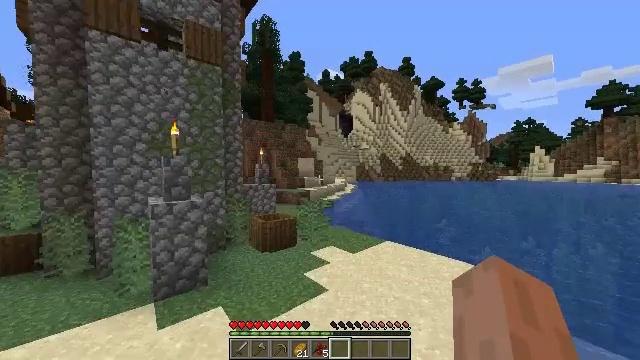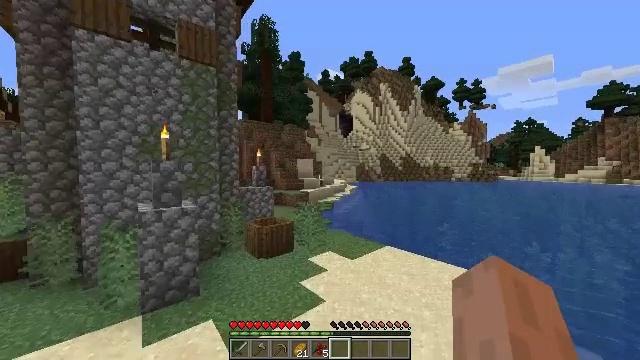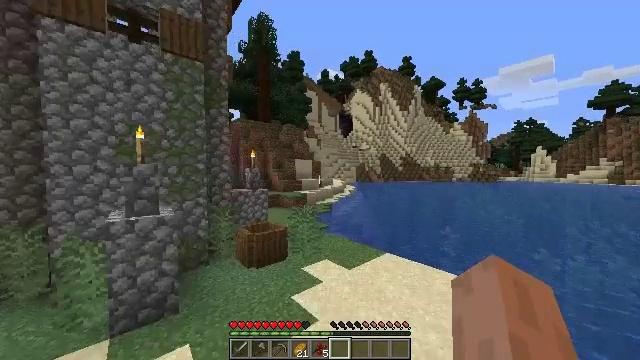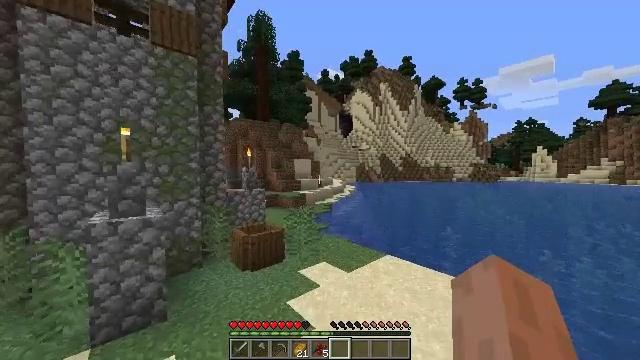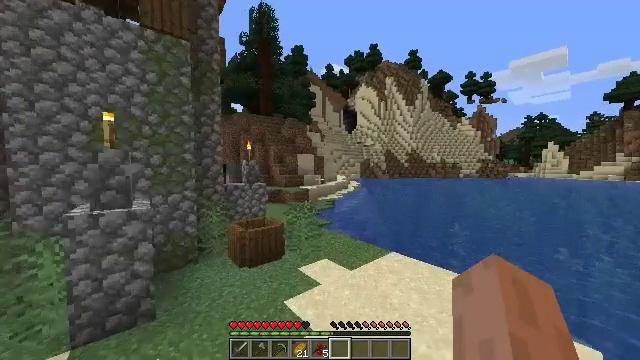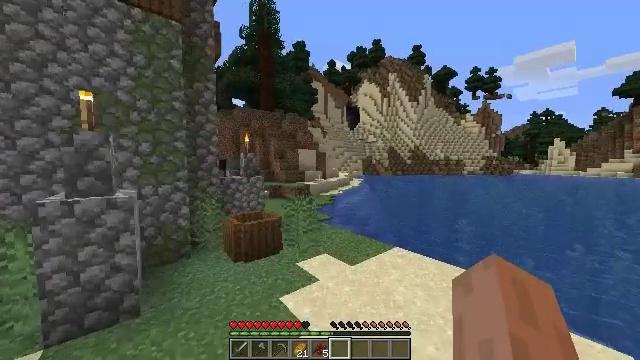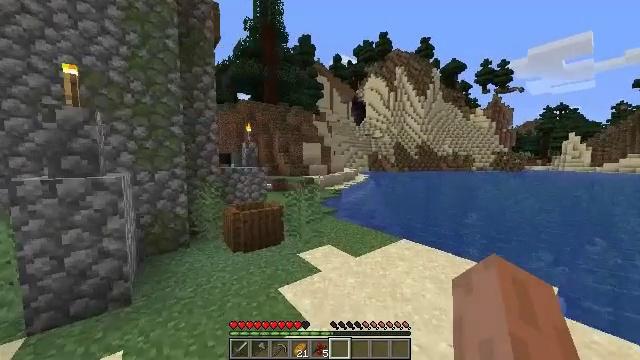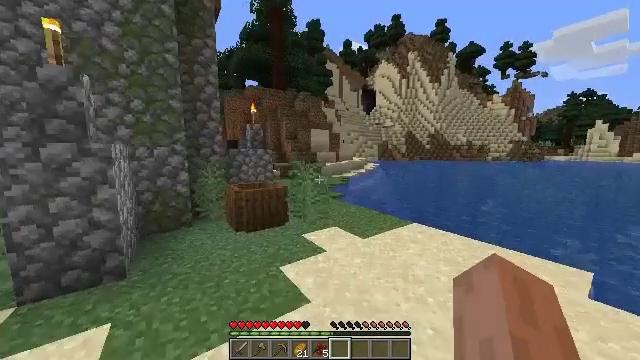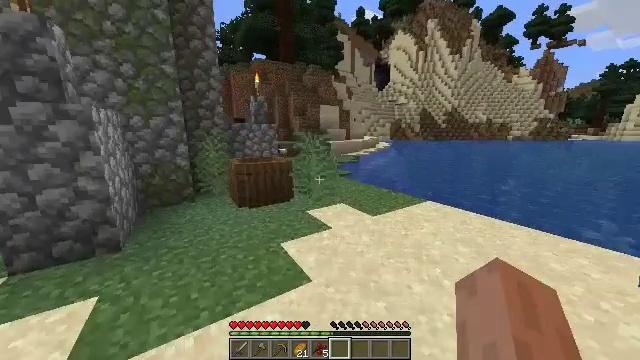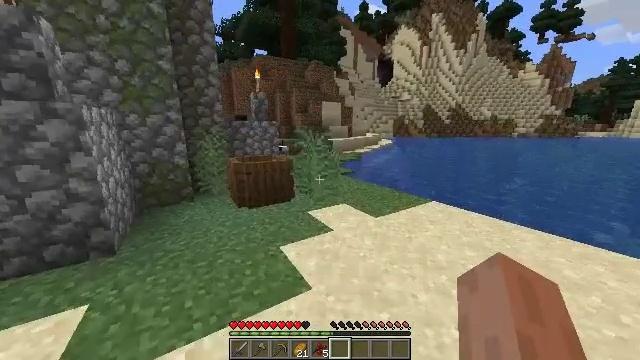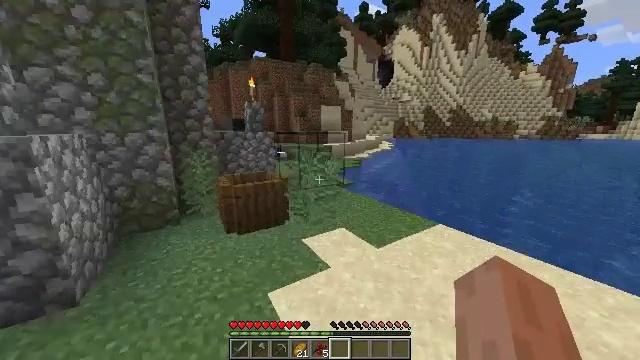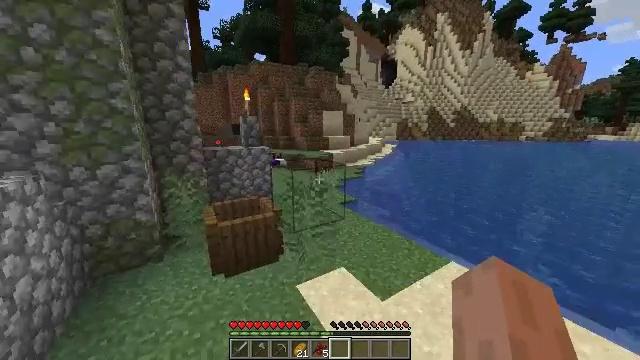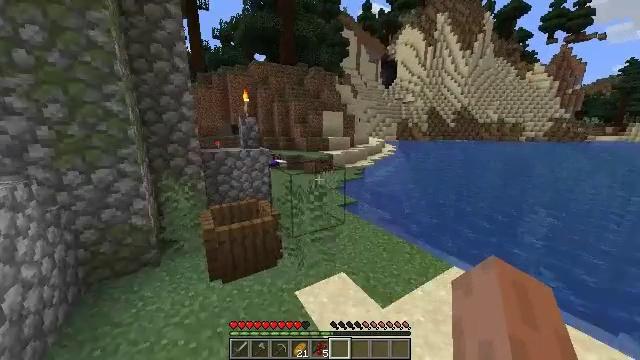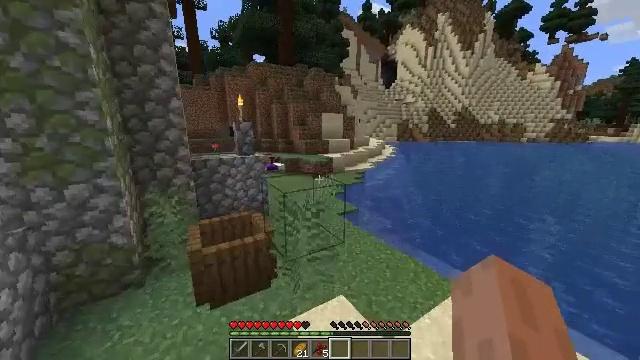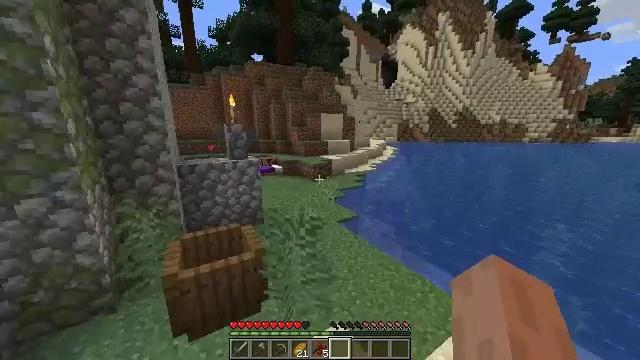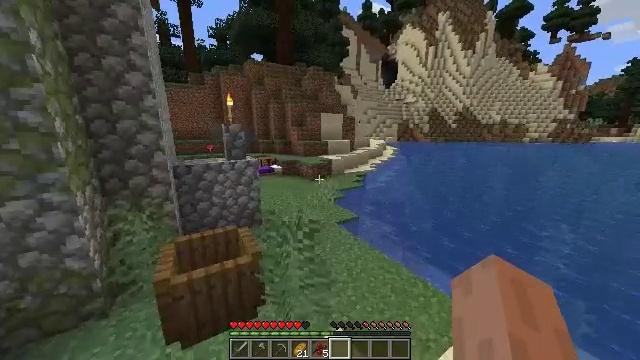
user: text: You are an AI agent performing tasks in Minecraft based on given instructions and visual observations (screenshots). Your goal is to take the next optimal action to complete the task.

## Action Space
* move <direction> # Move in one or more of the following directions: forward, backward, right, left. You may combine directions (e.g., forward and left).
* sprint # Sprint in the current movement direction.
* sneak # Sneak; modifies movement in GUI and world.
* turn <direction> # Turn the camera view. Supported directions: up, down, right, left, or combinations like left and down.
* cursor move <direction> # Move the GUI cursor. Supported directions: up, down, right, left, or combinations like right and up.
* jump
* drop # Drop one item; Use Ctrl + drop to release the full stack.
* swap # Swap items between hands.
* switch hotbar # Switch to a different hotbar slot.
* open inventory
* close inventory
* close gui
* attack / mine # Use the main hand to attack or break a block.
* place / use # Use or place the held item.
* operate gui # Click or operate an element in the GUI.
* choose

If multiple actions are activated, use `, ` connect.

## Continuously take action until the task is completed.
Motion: motion action
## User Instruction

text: Destroy the purple bed to collect it.
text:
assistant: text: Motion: move forward, jump
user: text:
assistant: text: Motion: move forward, jump
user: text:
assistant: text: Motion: move forward, jump
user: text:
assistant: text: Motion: move forward, turn left, jump
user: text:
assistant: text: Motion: move forward, jump
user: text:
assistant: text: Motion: move forward, turn left, jump
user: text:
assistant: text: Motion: move forward, turn left and down, jump
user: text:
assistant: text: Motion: move forward, turn left and down, jump
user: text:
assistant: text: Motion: move forward, jump
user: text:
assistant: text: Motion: move forward, jump
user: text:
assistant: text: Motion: move forward, jump
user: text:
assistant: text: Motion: move forward, jump
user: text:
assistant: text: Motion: move forward, jump
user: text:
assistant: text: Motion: move forward and move right, jump
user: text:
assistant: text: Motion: move forward and move right, jump
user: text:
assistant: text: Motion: move forward and move right, jump
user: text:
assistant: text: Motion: move forward and move right, jump
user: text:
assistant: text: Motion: move forward, turn left, jump
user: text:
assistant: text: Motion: move forward, turn left and up, jump
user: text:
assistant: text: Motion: move forward, turn left, jump
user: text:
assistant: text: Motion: move forward, jump
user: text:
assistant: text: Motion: move forward, jump
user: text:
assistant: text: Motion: move forward, jump
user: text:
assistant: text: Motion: move forward, jump
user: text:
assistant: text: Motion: move forward, jump
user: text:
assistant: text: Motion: move forward, jump
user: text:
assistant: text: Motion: move forward, turn left and up, jump
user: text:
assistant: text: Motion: move forward, turn left and up, jump
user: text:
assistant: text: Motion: move forward, jump
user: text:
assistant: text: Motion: move forward, jump